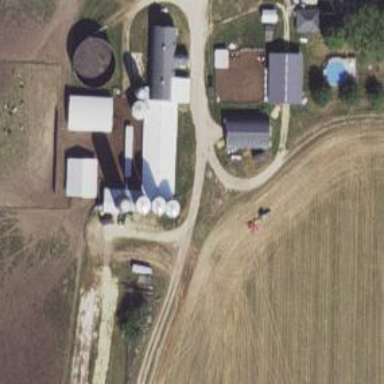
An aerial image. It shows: Silo.